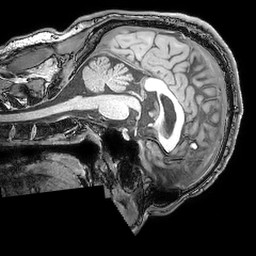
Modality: T1w
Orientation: sagittal
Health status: ill
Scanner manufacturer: philips
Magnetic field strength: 3 T
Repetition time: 0.007 s
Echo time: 0.0035 s